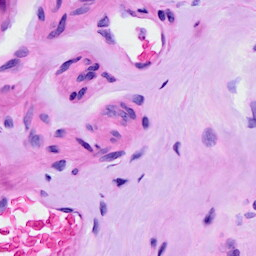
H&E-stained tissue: Ovarian